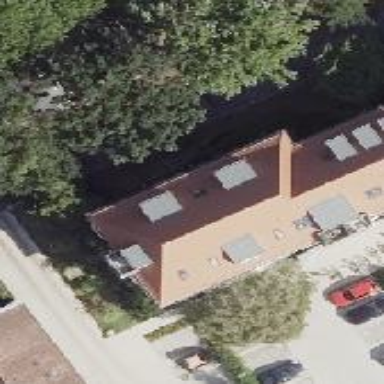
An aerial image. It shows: Hipped roof on apartment building.